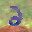
Label: 2